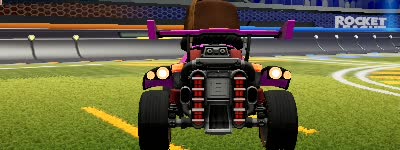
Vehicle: octane